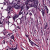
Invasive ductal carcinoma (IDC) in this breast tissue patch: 1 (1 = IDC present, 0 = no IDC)